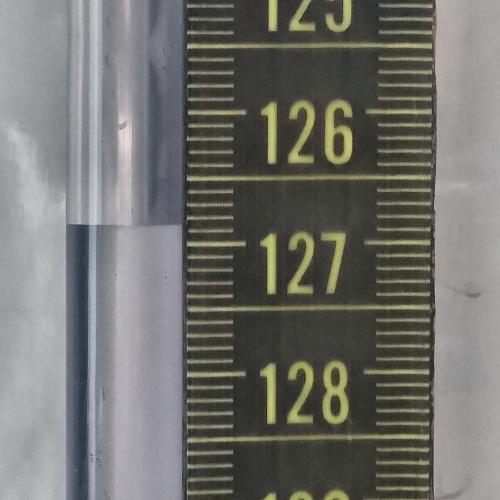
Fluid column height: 126.8 cm